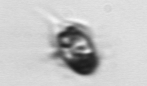
Label: Mesodinium